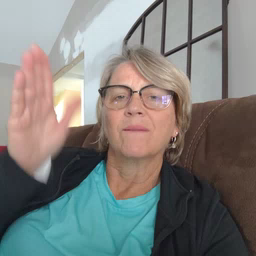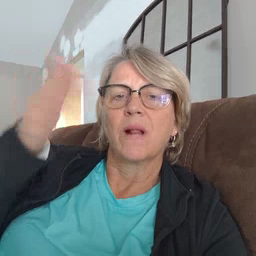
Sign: flag